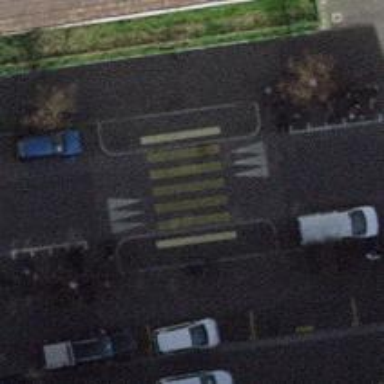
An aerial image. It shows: Residential road with asphalt surface and traffic-calming table.